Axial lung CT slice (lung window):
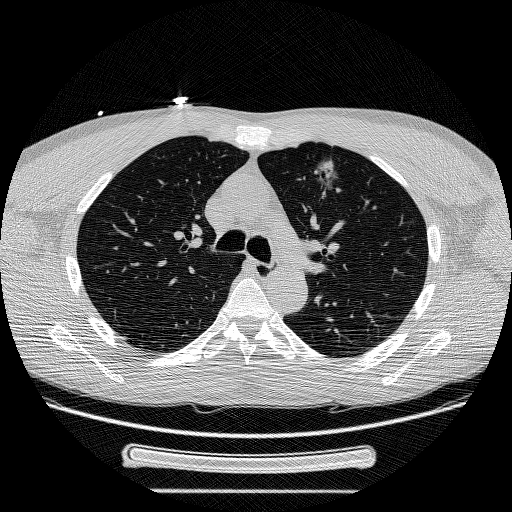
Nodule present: yes
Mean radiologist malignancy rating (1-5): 4.333